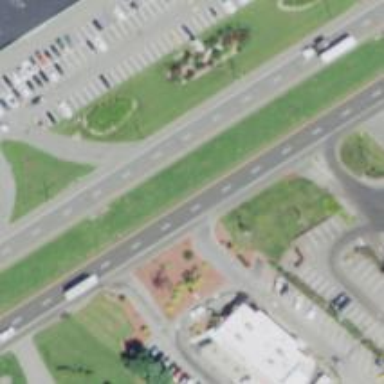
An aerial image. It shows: Trunk highway with expressway features.